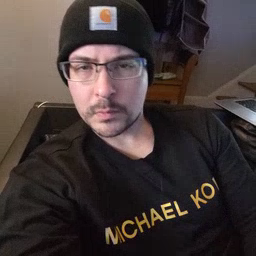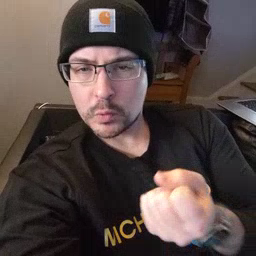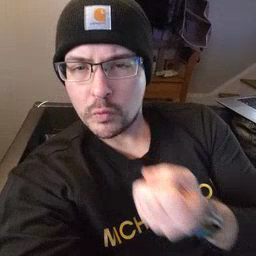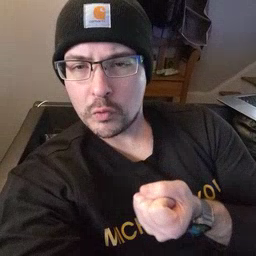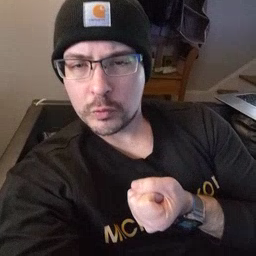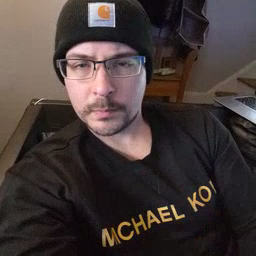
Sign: drawer